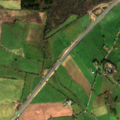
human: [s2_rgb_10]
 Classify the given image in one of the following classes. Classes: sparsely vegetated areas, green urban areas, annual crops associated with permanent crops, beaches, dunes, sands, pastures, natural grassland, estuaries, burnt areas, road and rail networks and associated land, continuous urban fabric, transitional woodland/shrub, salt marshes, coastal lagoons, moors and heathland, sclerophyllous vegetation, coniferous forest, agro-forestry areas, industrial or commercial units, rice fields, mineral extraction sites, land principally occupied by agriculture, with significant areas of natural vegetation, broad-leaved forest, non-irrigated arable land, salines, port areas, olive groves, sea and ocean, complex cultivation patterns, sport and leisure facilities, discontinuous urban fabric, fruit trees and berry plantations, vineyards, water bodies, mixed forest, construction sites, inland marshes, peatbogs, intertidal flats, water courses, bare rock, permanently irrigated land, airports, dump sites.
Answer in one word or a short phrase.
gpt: pastures, mixed forest